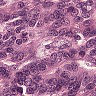
Metastatic tissue present: yes